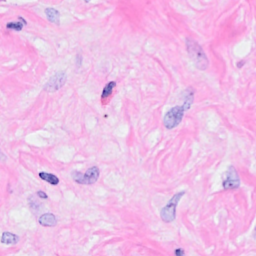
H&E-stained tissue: Breast